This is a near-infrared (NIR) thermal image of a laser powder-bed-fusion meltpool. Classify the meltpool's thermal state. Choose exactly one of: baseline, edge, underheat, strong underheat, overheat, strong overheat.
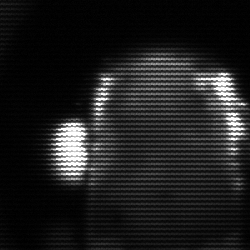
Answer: baseline